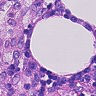
Metastatic tissue present: no